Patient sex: F
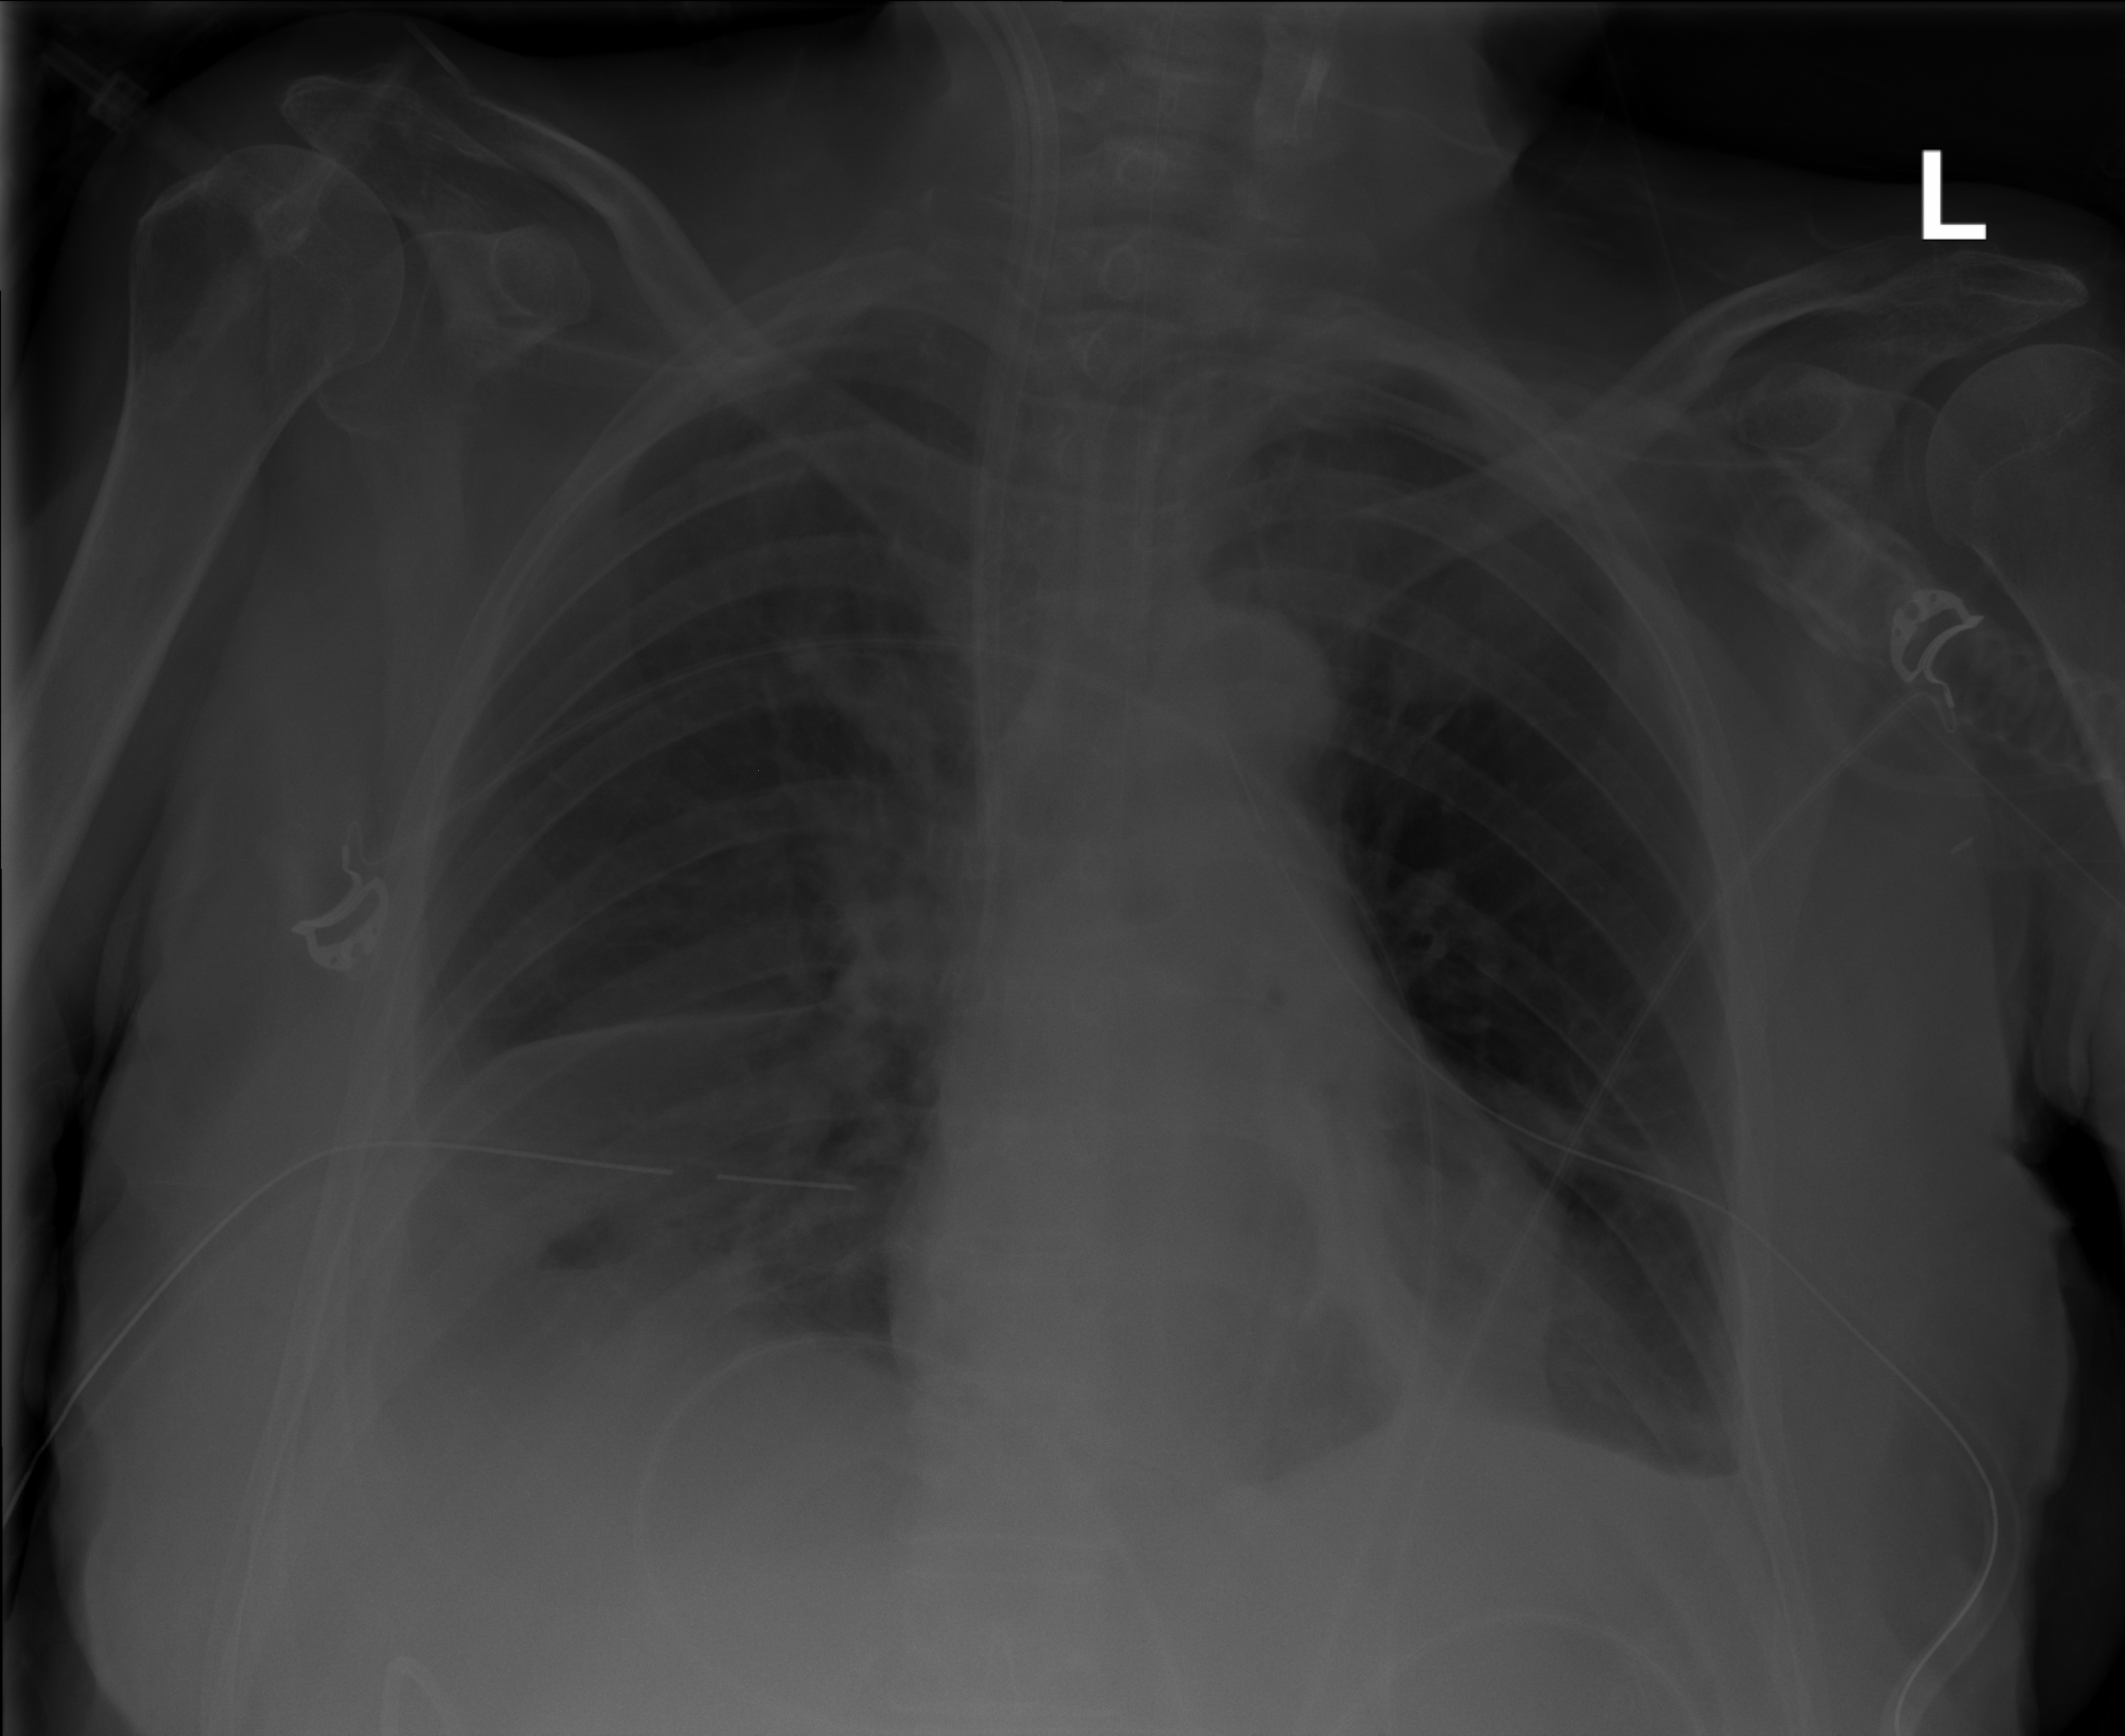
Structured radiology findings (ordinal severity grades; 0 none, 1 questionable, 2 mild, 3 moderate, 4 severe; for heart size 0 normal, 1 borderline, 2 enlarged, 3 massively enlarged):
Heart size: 1
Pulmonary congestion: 0
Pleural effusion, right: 3
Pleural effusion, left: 2
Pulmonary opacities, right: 0
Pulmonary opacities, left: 0
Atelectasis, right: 2
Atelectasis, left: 2